Question: There is too much space between two form-groups, if i reduce the column size of the first one it goes on next line which i don't want. I would like email address to be closer to phone extension. Is there any way to do this without moving email address field with css left margins?

'''
<div class="row">
<div class="form-group col-md-5">
<label for="telephoneNumber">Telephone Number</label>
<div class="form-inline">
<input type="text" class="form-control" id="telephoneNumber1" maxlength="3" size="3">-
<input type="text" class="form-control" id="telephoneNumber2" maxlength="3" size="3">-
<input type="text" class="form-control" id="telephoneNumber3" maxlength="3" size="3">Ext
<input type="text" class="form-control" id="extension" maxlength="3" size="3">
</div>
</div>
<div class="form-group col-md-4">
<label for="emailAddress">Email Address</label>
<input type="text" class="form-control" id="emailAddress">
</div>
</div>
'''
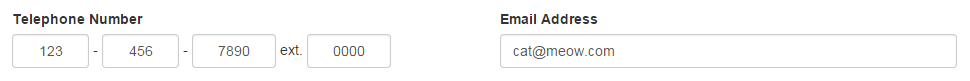
Answer: The total number of columns on a row is equal to 12.
You have set the class '.col-md-5' on your first column which means it would take about 50% of the available width. And your next column starts immediately after that.
A solution would be to set a class with fewer column on your first form-group, let's say 'col-md-3'. Here's a demo: <URL>